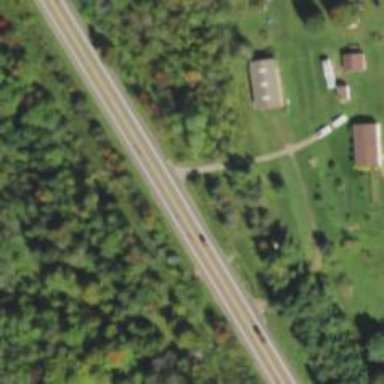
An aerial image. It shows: Primary highway.